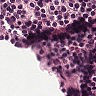
Metastatic tissue present: no